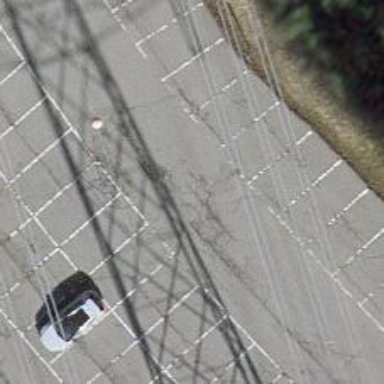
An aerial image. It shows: Road serving as parking aisle.